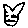
Label: cat